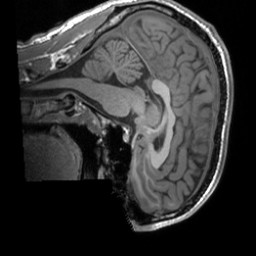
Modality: T1w
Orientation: sagittal
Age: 23
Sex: male
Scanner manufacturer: siemens
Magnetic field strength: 3 T
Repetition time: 1.9 s
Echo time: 0.00226 s